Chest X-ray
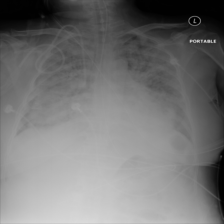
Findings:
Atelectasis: negative
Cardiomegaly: negative
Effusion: negative
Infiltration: positive
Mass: negative
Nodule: positive
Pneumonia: negative
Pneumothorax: negative
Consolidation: negative
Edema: positive
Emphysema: negative
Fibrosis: negative
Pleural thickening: negative
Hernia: negative